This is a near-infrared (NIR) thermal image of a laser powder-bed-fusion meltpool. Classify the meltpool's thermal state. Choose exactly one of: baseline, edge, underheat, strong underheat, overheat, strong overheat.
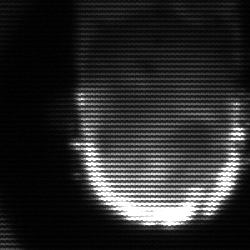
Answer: baseline